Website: ulta-beauty
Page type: delivery-shipping
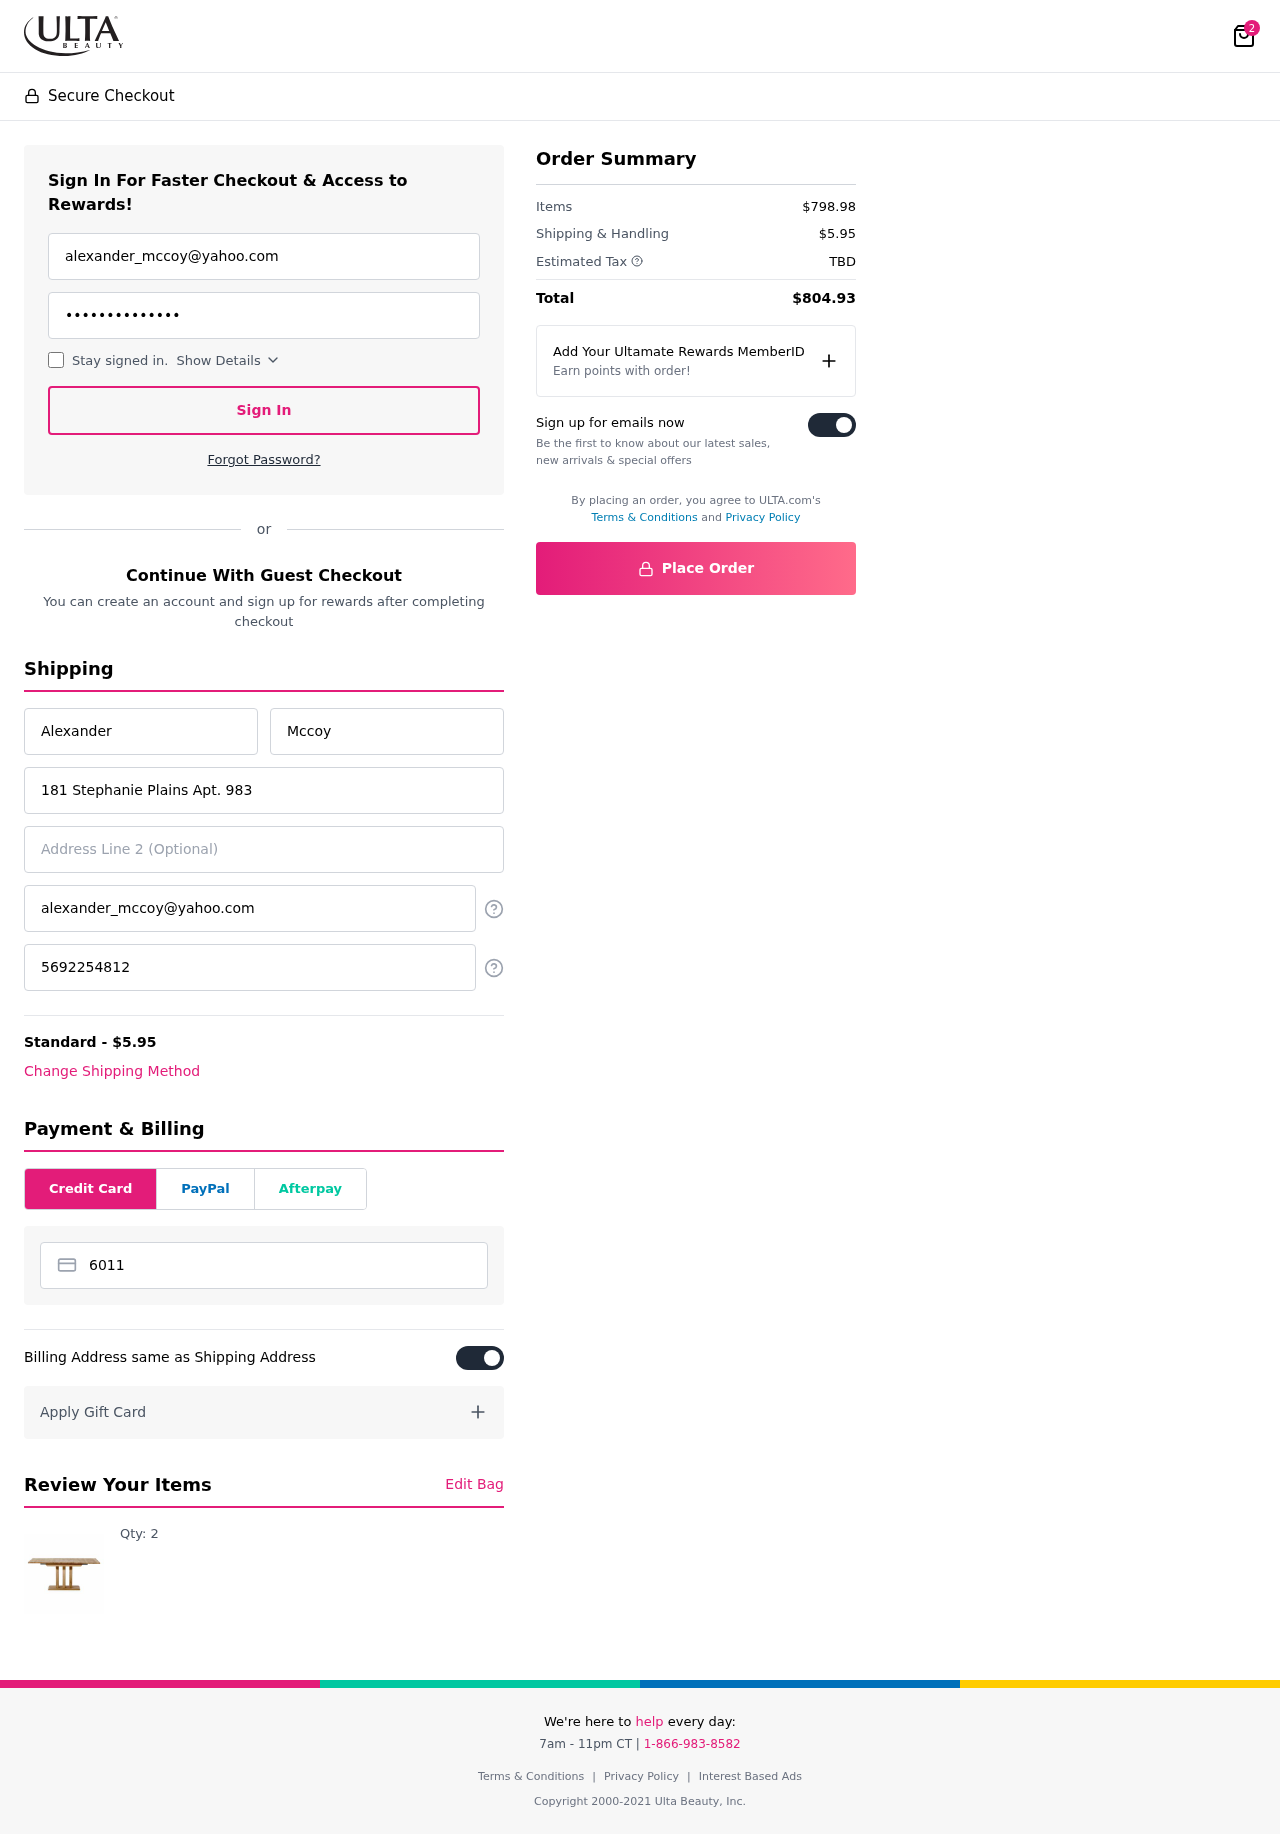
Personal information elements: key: PII_CARD_NUMBER
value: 6011 5354 4439 2848
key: PII_EMAIL
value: alexander_mccoy@yahoo.com
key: PII_EMAIL2
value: alexander_mccoy@yahoo.com
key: PII_FIRSTNAME
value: Alexander
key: PII_LASTNAME
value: Mccoy
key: PII_PHONE
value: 5692254812
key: PII_STREET
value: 181 Stephanie Plains Apt. 983
Product elements: key: PRODUCT1_QUANTITY
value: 2
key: PRODUCT1
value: Qty: 2
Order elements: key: ORDER_NUM_ITEMS
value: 2
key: ORDER_SHIPPING_COST
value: $5.95
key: ORDER_SUBTOTAL
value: $798.98
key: ORDER_TAX
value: TBD
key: ORDER_TOTAL
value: $804.93